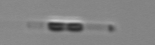
Label: Leptocylindrus